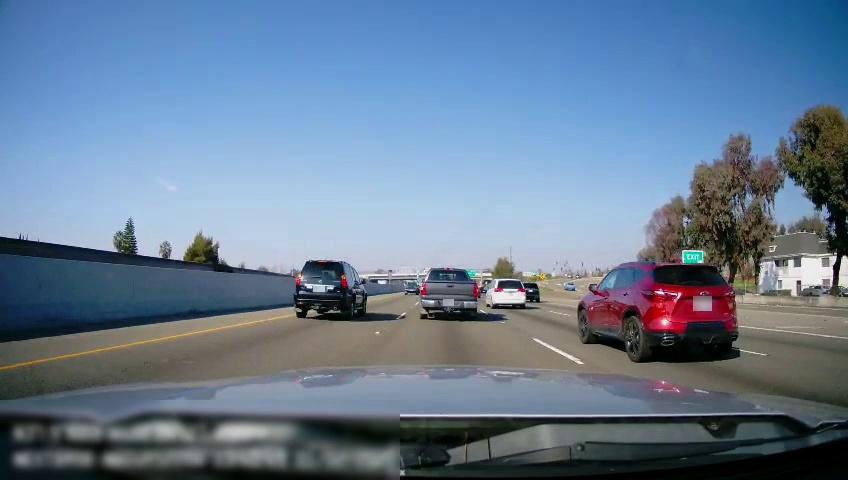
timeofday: Day
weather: Sunny
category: Drivable Space
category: Vehicles | Truck
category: Vehicles | SUV
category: Vehicles | Truck
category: Vehicles | SUV
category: Vehicles | SUV
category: Vehicles | SUV
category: Vehicles | Car
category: Lanes | Alternate Lane
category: Lanes | Current Lane
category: Lanes | Alternate Lane
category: Lanes | Alternate Lane
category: Lanes | Alternate Lane
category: Traffic | Signs
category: Traffic | Signs